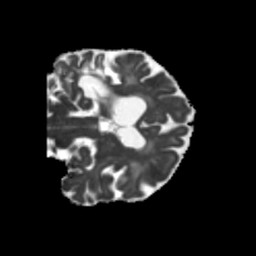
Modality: MD
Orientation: coronal
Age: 66
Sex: female
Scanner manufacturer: siemens
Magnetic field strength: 3 T
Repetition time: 5.25 s
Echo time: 0.08 s